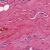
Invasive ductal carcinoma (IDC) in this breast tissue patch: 0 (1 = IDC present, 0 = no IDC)